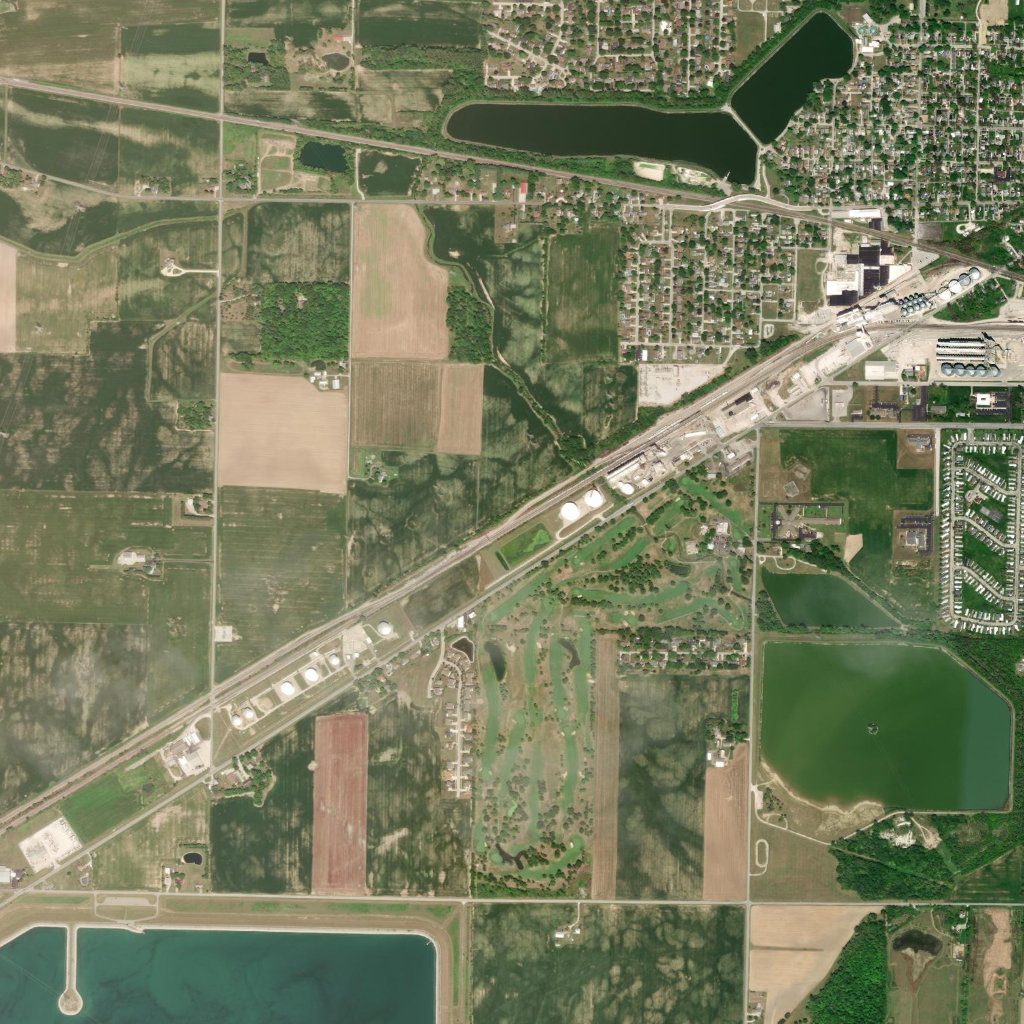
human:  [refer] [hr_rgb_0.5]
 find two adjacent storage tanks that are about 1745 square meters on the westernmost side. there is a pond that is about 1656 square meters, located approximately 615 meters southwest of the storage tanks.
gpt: <box>[[22, 69, 25, 71, 0]]</box>

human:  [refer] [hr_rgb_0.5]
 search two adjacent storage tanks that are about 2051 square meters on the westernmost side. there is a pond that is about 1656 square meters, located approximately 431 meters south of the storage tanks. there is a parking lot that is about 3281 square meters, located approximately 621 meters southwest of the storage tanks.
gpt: <box>[[22, 69, 25, 71, 0]]</box>

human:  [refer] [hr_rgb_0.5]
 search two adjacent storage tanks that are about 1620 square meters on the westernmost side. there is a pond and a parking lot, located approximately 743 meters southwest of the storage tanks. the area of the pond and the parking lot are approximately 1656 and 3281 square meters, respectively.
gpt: <box>[[22, 69, 24, 71, 0]]</box>